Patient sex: M
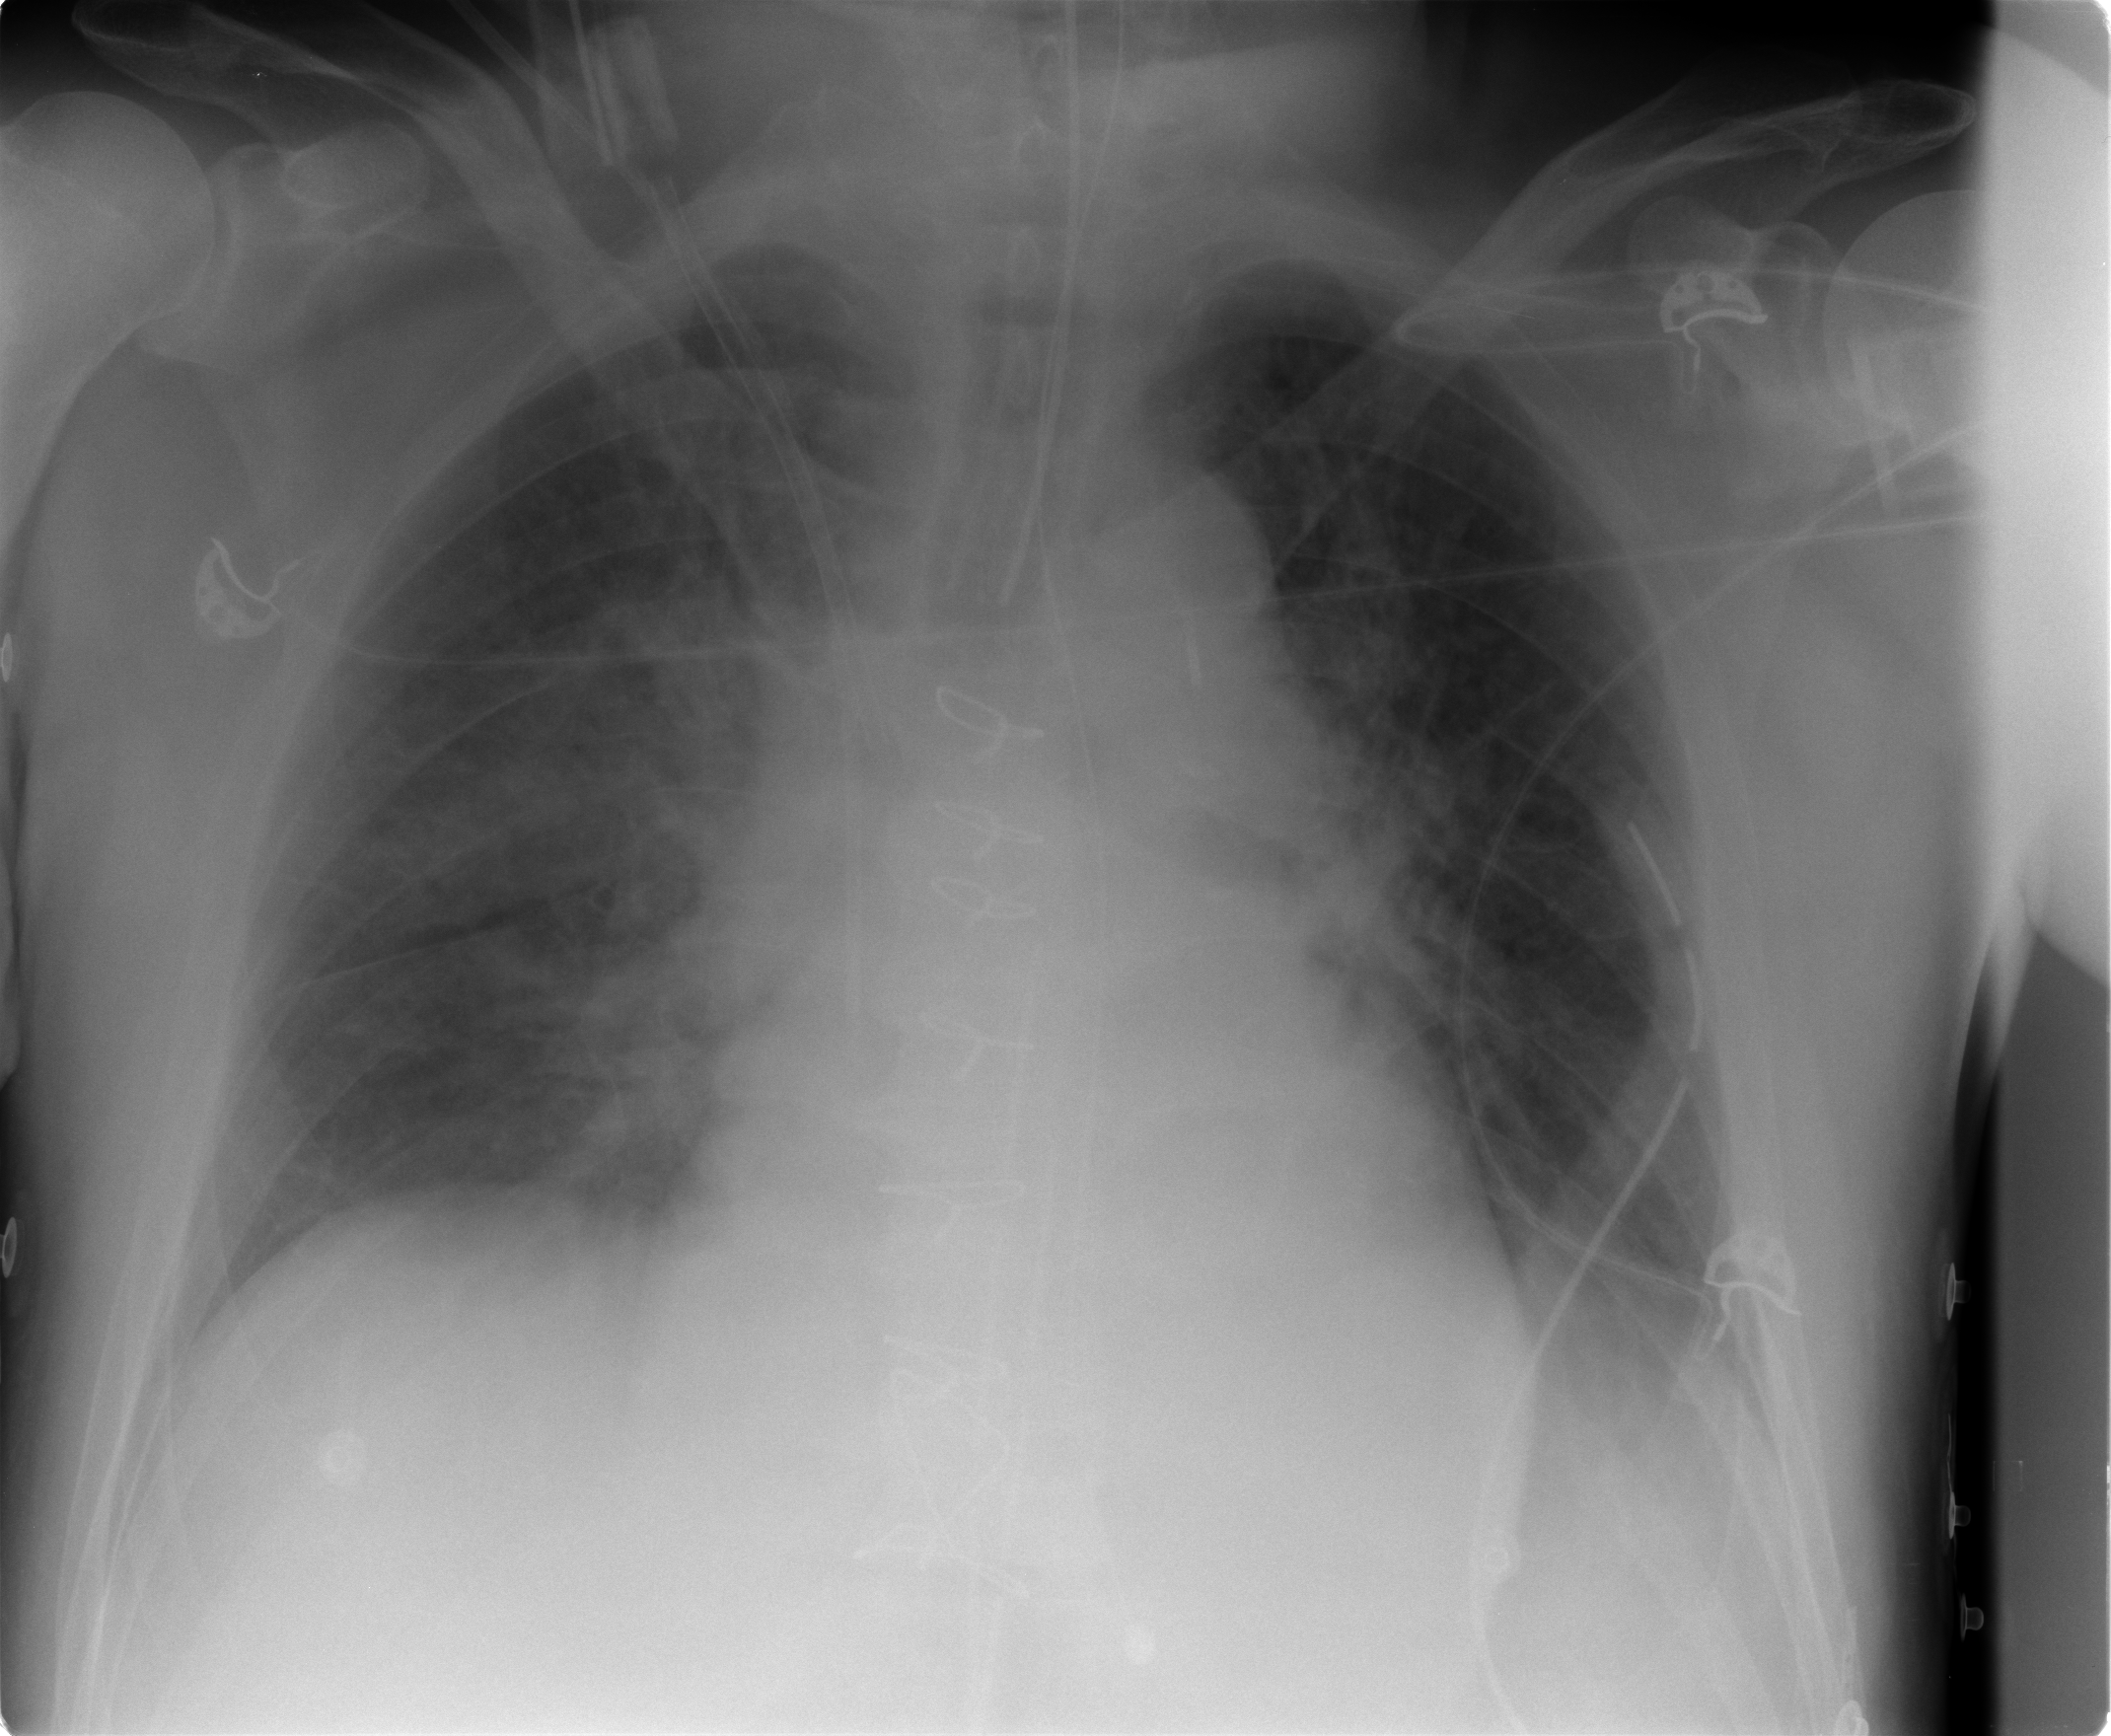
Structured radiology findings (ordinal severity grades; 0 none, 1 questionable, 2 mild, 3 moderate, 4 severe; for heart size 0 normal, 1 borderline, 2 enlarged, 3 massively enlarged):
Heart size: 1
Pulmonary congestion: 3
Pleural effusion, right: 2
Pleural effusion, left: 1
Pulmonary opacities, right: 3
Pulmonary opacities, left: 2
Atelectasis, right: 2
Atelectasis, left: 2